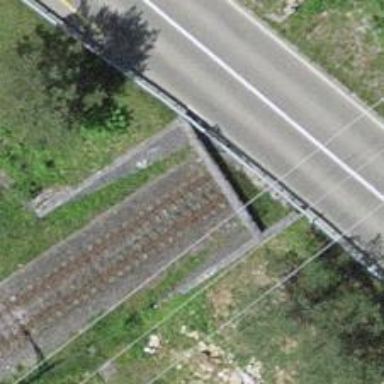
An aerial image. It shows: Railway track with contact line for electrification.